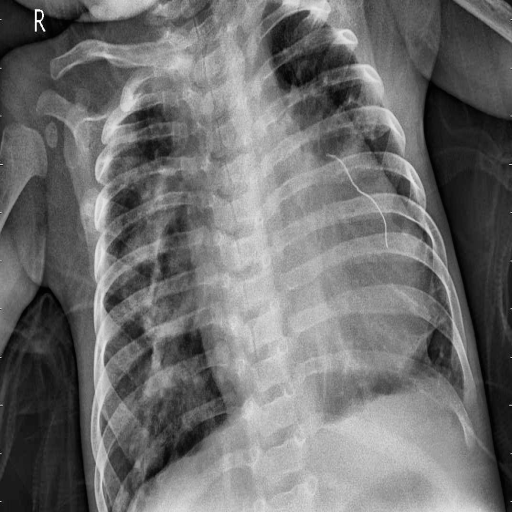
Finding: PNEUMONIA